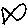
Label: fish